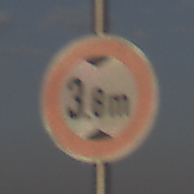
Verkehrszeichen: TatsaechlicheHoehe
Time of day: SunriseSunset
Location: Outdoor (Nature)
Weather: PartlyCloudy
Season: NotSpecified
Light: Natural